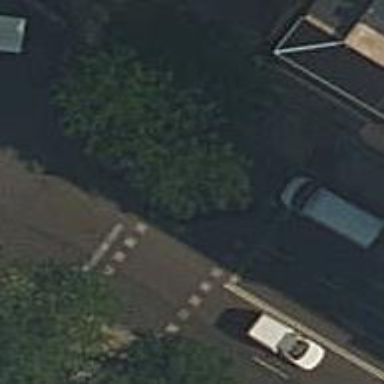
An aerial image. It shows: Zebra crossing with traffic signals. The crossing is marked by traffic lights.